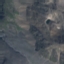
Label: HerbaceousVegetation